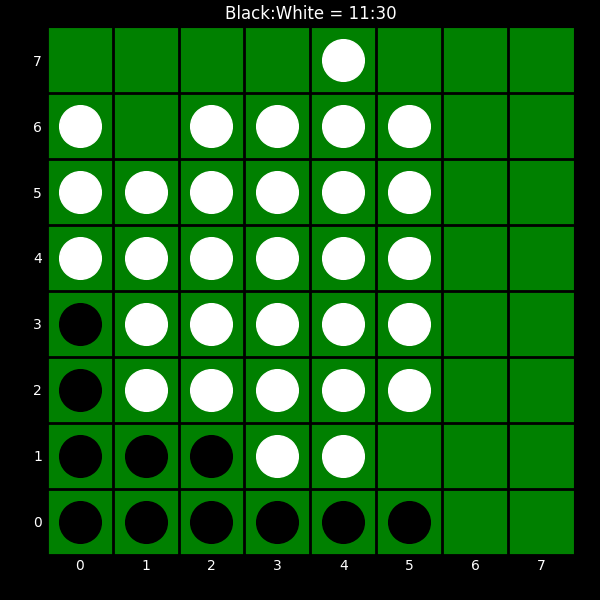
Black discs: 11
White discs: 30